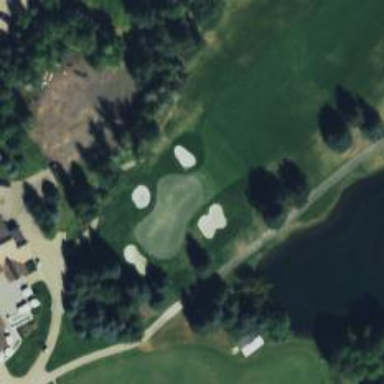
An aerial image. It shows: View of golf hole.